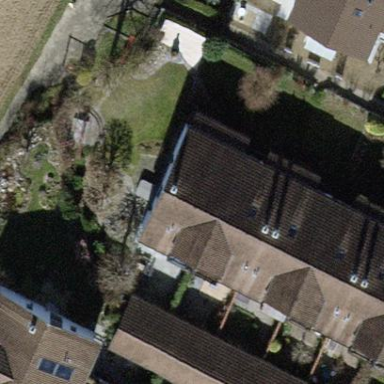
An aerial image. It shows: House with gabled roof. The roof extends across the building.